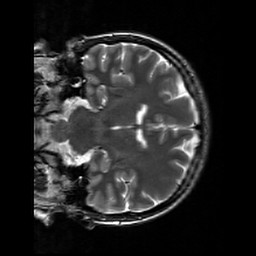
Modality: T2w
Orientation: coronal
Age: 29
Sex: female
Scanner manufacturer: siemens
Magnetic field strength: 3 T
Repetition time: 7 s
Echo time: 0.09 s